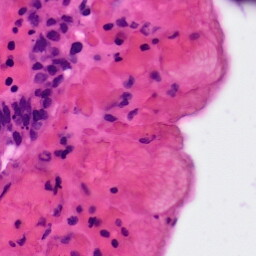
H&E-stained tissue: Colon